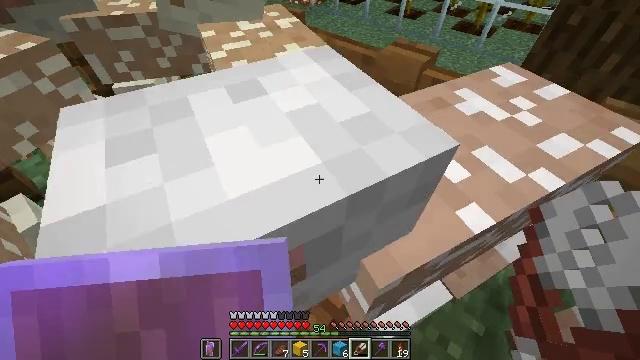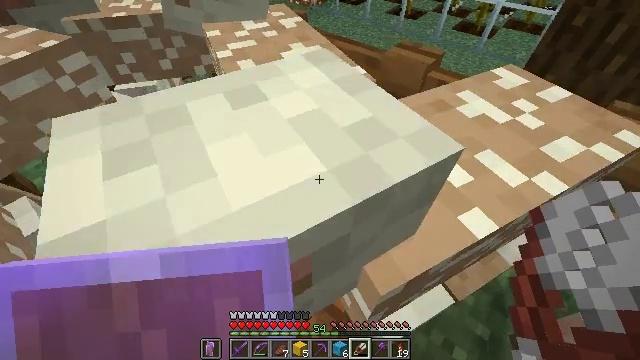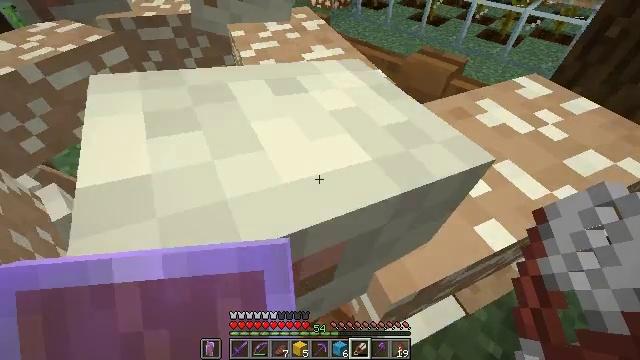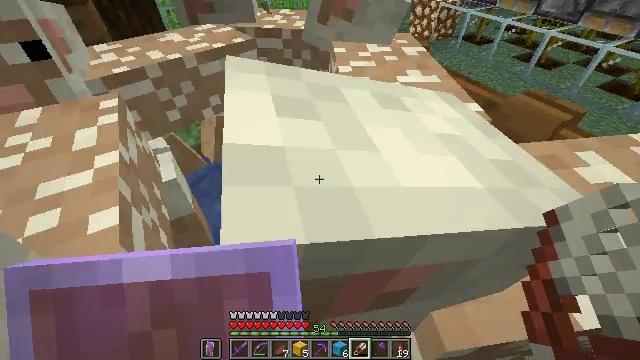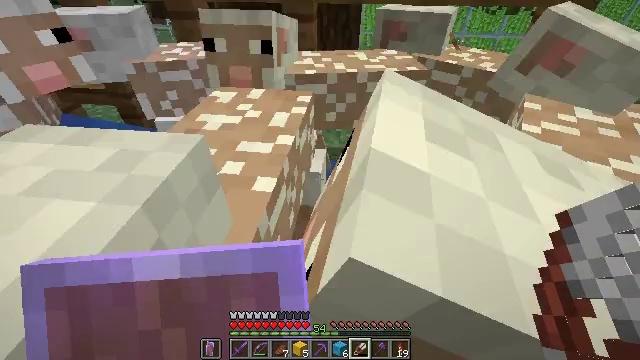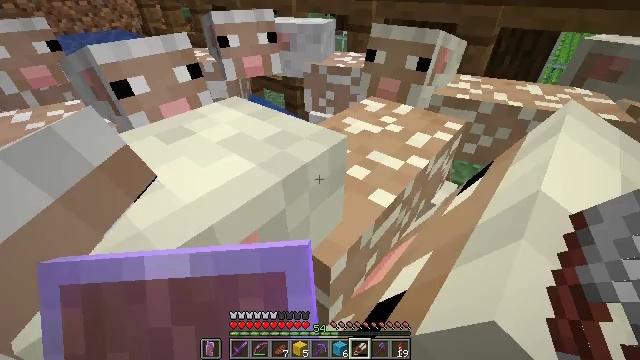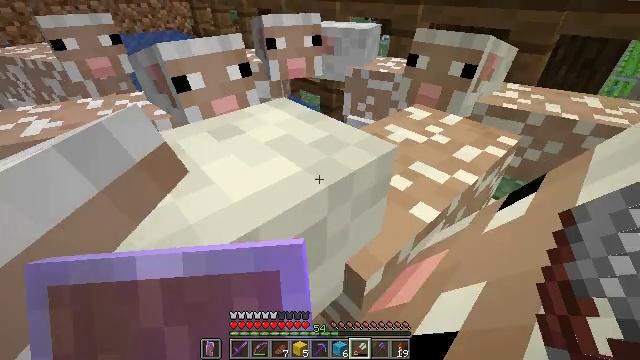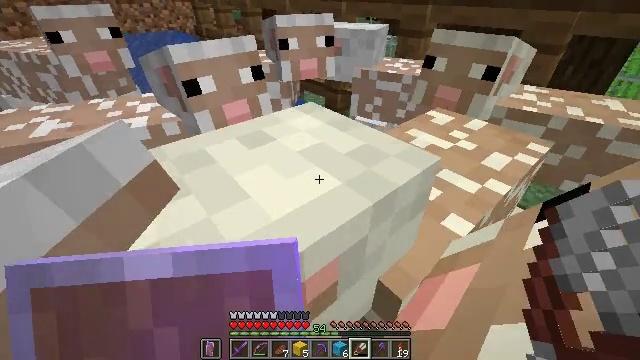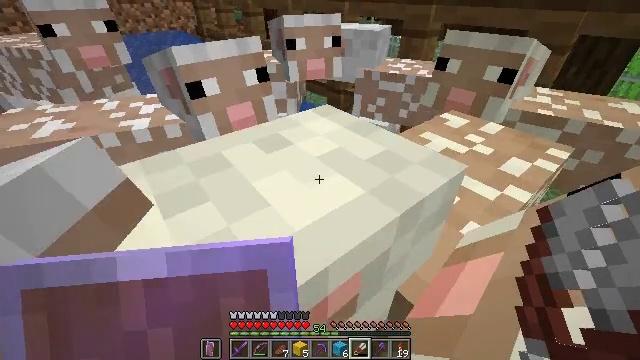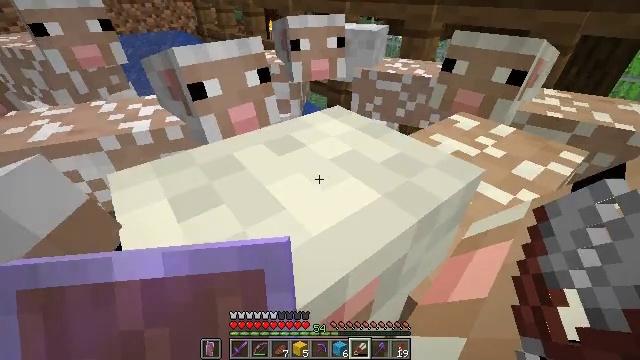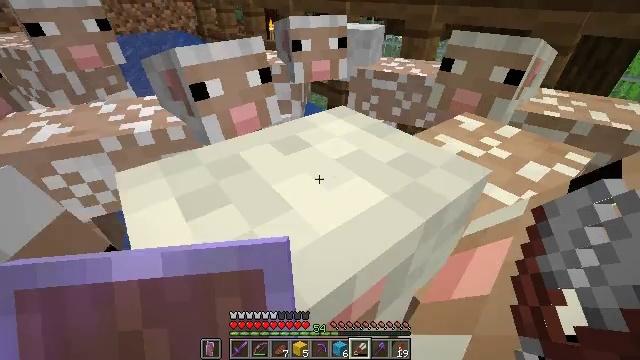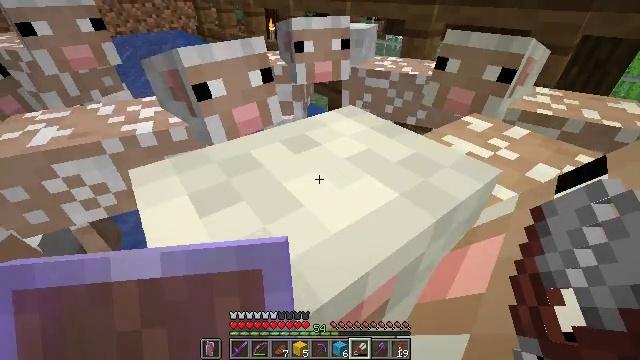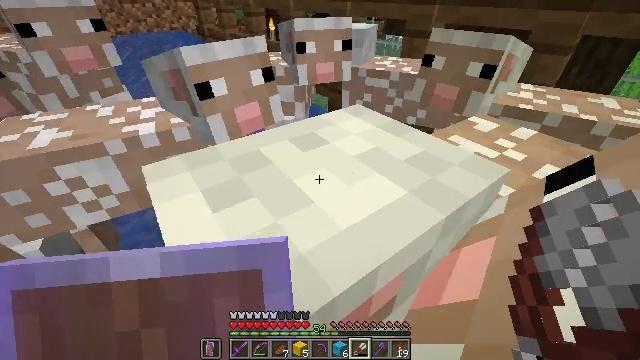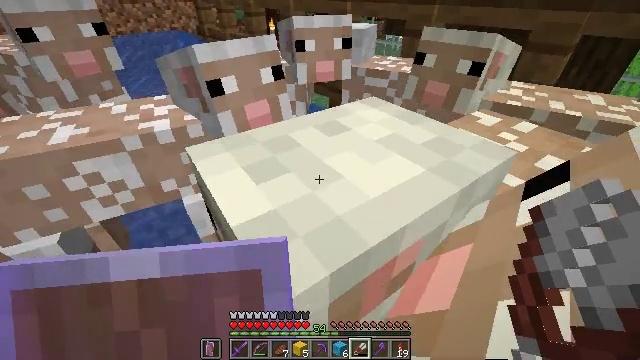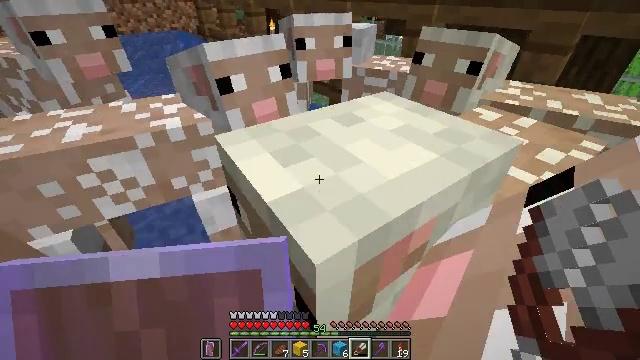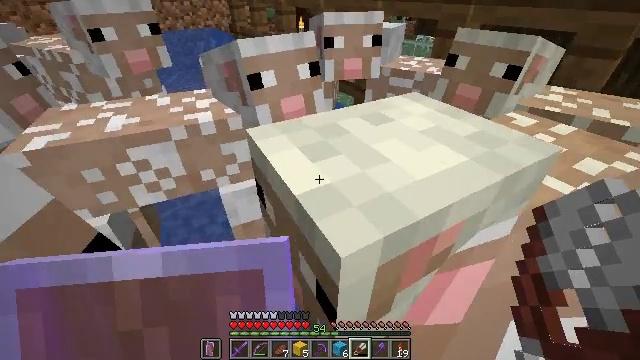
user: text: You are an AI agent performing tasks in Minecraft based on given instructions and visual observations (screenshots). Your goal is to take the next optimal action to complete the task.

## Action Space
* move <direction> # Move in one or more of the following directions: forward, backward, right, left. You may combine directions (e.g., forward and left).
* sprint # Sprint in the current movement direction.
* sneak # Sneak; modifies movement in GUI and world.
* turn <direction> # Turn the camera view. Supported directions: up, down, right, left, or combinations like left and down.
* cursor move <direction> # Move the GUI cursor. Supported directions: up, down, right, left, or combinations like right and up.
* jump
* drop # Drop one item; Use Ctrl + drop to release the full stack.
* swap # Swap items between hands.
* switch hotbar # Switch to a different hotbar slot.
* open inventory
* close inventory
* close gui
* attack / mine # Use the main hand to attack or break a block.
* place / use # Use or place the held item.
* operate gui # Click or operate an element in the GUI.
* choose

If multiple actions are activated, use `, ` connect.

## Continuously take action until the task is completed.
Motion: motion action
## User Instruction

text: Hunt a squid.
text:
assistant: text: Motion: no_op
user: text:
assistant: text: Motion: turn left
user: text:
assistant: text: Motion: turn left and up
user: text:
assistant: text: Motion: turn left and up
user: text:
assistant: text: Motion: turn left and up
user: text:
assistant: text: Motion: turn left
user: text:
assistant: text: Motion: no_op
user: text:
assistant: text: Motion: no_op
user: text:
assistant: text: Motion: no_op
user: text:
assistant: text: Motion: no_op
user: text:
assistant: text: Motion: no_op
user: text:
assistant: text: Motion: no_op
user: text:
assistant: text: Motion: no_op
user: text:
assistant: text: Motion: no_op
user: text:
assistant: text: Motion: turn left
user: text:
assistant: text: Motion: turn left and up
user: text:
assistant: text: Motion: turn left and up
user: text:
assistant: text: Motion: turn left and up
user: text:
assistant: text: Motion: turn left
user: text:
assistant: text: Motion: no_op
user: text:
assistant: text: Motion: no_op
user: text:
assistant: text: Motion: no_op
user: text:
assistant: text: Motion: move forward
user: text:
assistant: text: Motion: move forward
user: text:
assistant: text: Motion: move forward
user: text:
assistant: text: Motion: move forward
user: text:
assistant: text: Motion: move forward
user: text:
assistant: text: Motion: move forward
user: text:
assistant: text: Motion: move forward
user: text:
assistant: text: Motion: move forward